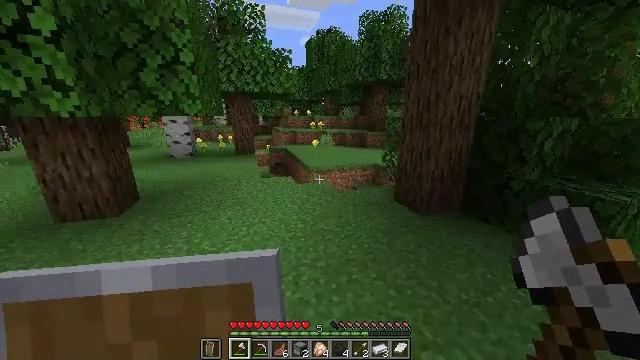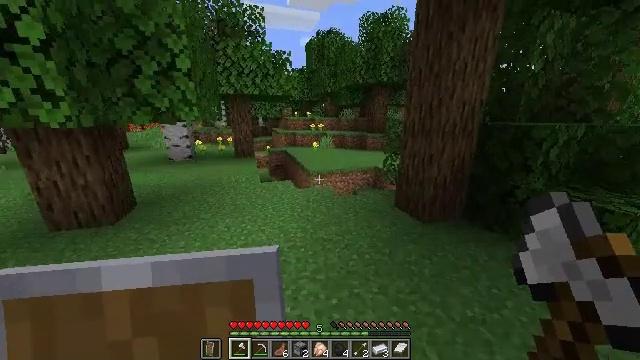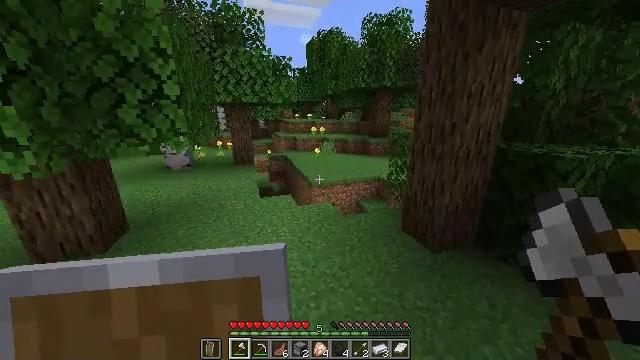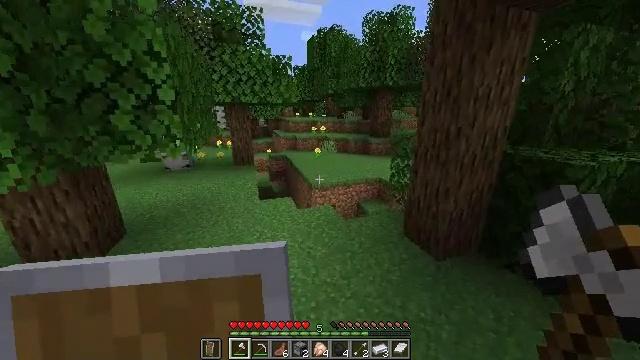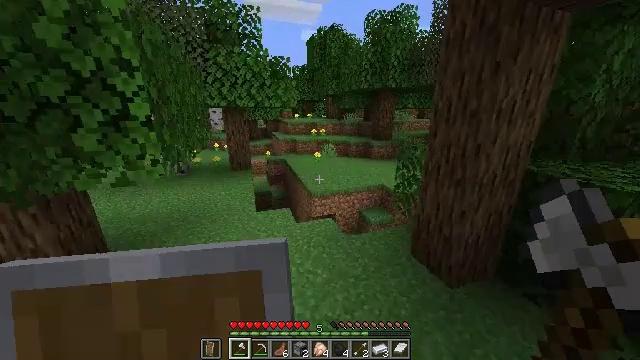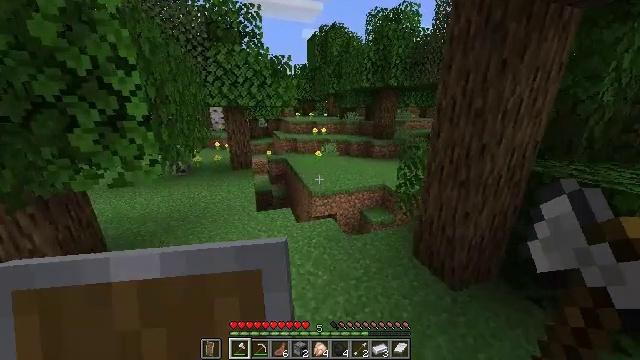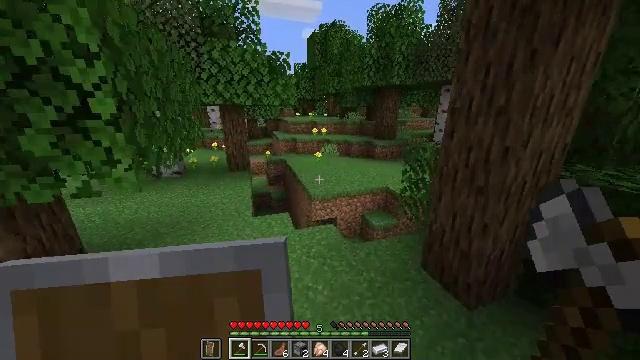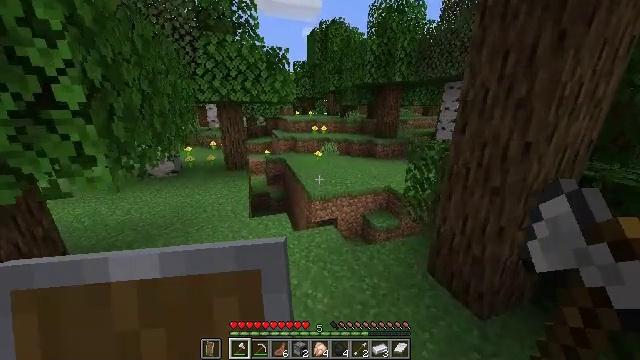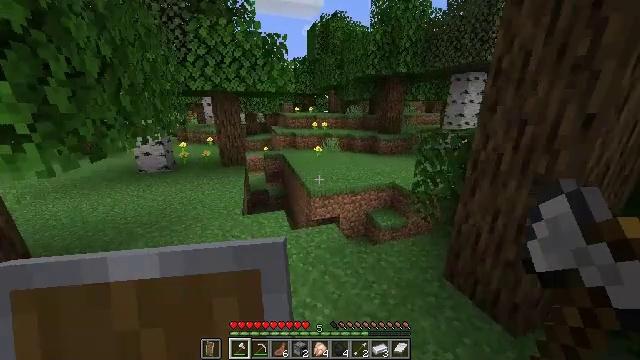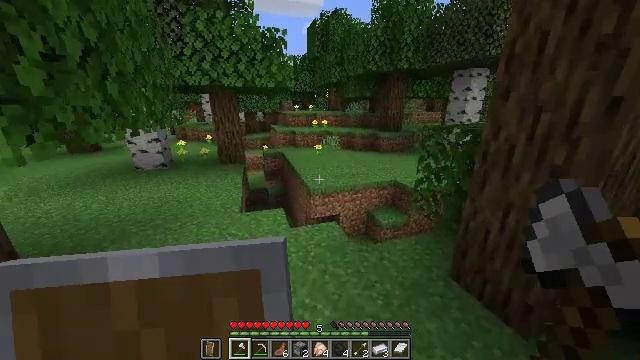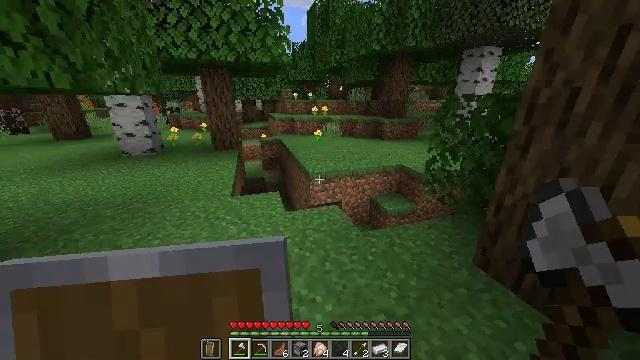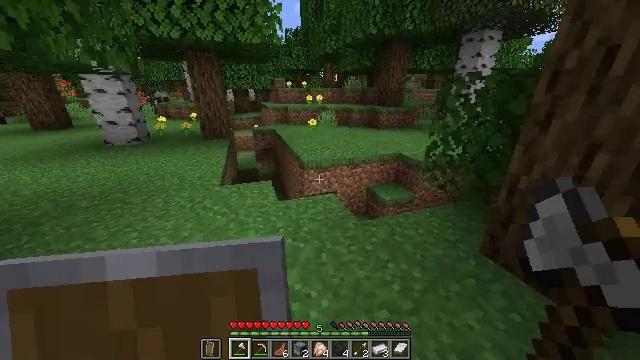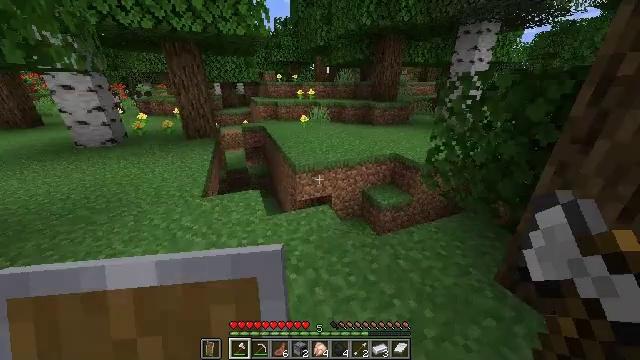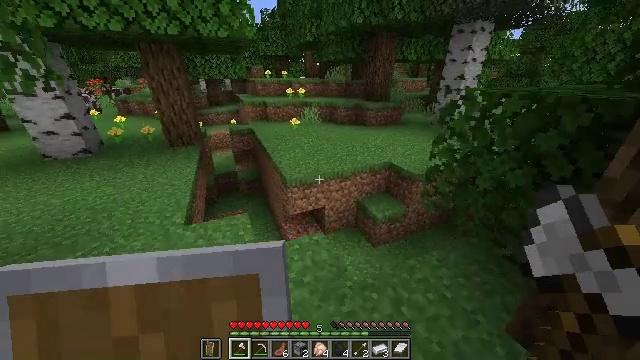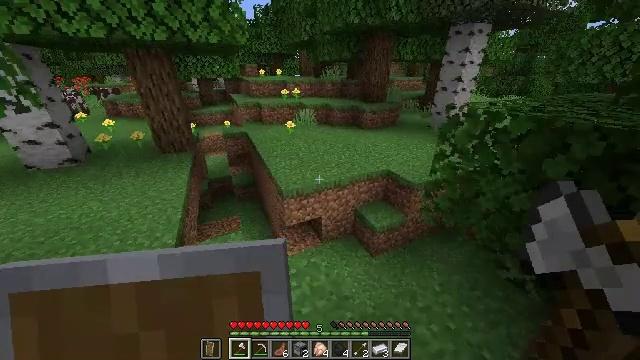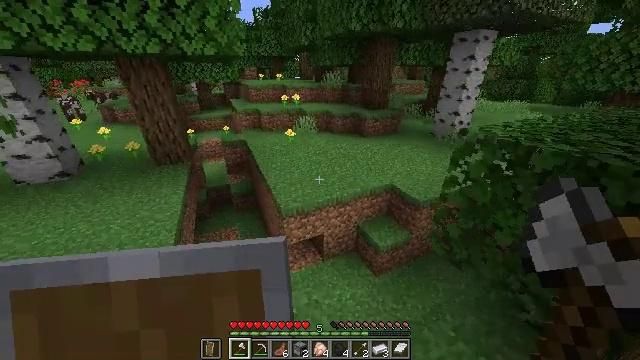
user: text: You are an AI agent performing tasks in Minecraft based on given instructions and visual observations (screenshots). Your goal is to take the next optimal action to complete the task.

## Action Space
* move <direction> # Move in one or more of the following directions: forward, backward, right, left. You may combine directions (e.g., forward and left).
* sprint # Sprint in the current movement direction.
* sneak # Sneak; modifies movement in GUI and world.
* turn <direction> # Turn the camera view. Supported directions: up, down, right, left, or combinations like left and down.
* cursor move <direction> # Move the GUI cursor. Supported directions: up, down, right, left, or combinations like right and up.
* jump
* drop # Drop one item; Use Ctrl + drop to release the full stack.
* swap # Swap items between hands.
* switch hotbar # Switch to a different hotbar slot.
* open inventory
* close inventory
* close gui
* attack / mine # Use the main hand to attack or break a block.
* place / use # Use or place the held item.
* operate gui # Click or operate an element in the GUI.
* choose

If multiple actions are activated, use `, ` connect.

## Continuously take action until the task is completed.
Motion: motion action
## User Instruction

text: Collect sugar cane near water sources.
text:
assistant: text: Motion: move forward, sprint, jump
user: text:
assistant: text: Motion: move forward, sprint, jump
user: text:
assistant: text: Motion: move forward, sprint, jump
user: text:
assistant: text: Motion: move forward, sprint, jump
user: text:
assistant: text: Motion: move forward, sprint
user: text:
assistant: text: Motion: move forward, sprint
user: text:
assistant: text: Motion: move forward, sprint
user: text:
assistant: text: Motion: move forward, sprint
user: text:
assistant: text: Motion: move forward, sprint
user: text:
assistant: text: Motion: move forward, sprint, turn down, jump
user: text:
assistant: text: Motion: move forward, sprint, turn right and down, jump
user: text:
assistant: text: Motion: move forward, sprint, turn right and down, jump
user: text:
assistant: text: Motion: move forward, sprint, turn right and down, jump
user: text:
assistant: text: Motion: move forward, sprint, turn right and down
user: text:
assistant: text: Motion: move forward, sprint
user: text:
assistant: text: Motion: move forward, sprint
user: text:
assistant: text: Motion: move forward, sprint
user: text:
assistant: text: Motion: move forward, sprint
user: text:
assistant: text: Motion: move forward, sprint
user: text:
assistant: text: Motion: move forward, sprint, jump
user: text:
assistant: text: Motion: move forward, sprint, jump
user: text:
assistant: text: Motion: move forward, sprint, jump
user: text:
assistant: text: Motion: move forward, sprint, turn right, jump
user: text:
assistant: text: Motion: move forward, sprint, turn right, jump
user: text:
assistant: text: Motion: move forward, sprint, jump
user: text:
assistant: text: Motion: move forward, sprint, jump
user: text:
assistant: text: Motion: move forward, sprint, jump
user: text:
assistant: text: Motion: move forward, sprint, jump
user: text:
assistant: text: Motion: move forward, sprint, jump
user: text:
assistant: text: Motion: move forward, sprint, jump